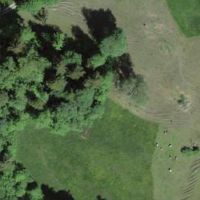
EUNIS habitat code: 24
Species observed at this site:
Tussilago farfara
Symphoricarpos albus